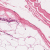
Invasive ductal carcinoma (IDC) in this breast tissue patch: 0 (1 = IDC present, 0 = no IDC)